Question: Even though I have set the cmake executable path (/usr/local/bin/cmake) via (Tools > Options > Build & Run > CMake), when I try to open a cmake project (or create a new one), I encounter the following error:

How can I fix this?
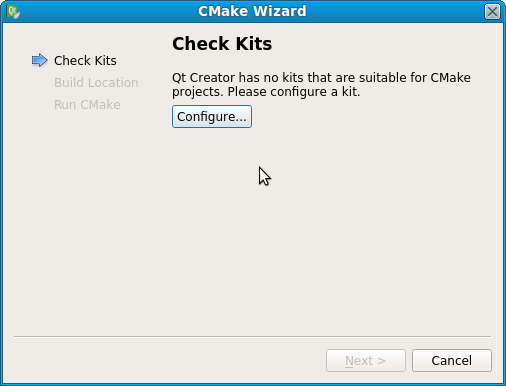
Answer: The problem was that in the (Tools > Options > Build & Run > Kits > Manual > Desktop), the 'Compiler' was not set. I set it to "GCC (X86 64bit in /usr/bin)" and the issue was fixed.